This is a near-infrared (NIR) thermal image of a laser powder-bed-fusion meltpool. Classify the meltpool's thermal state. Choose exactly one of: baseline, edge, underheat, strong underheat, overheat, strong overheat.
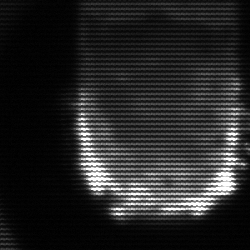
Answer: baseline